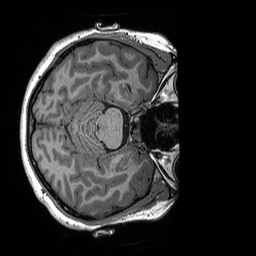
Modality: T1w
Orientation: axial
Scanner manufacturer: siemens
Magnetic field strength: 3 T
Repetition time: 2.3 s
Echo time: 0.00298 s